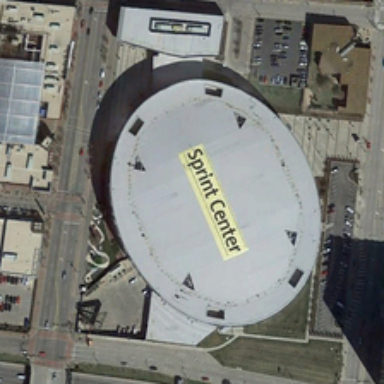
Many buildings are around an oval large building .